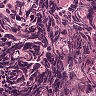
Metastatic tissue present: no